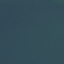
Land use / land cover class: SeaLake